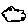
Label: cloud